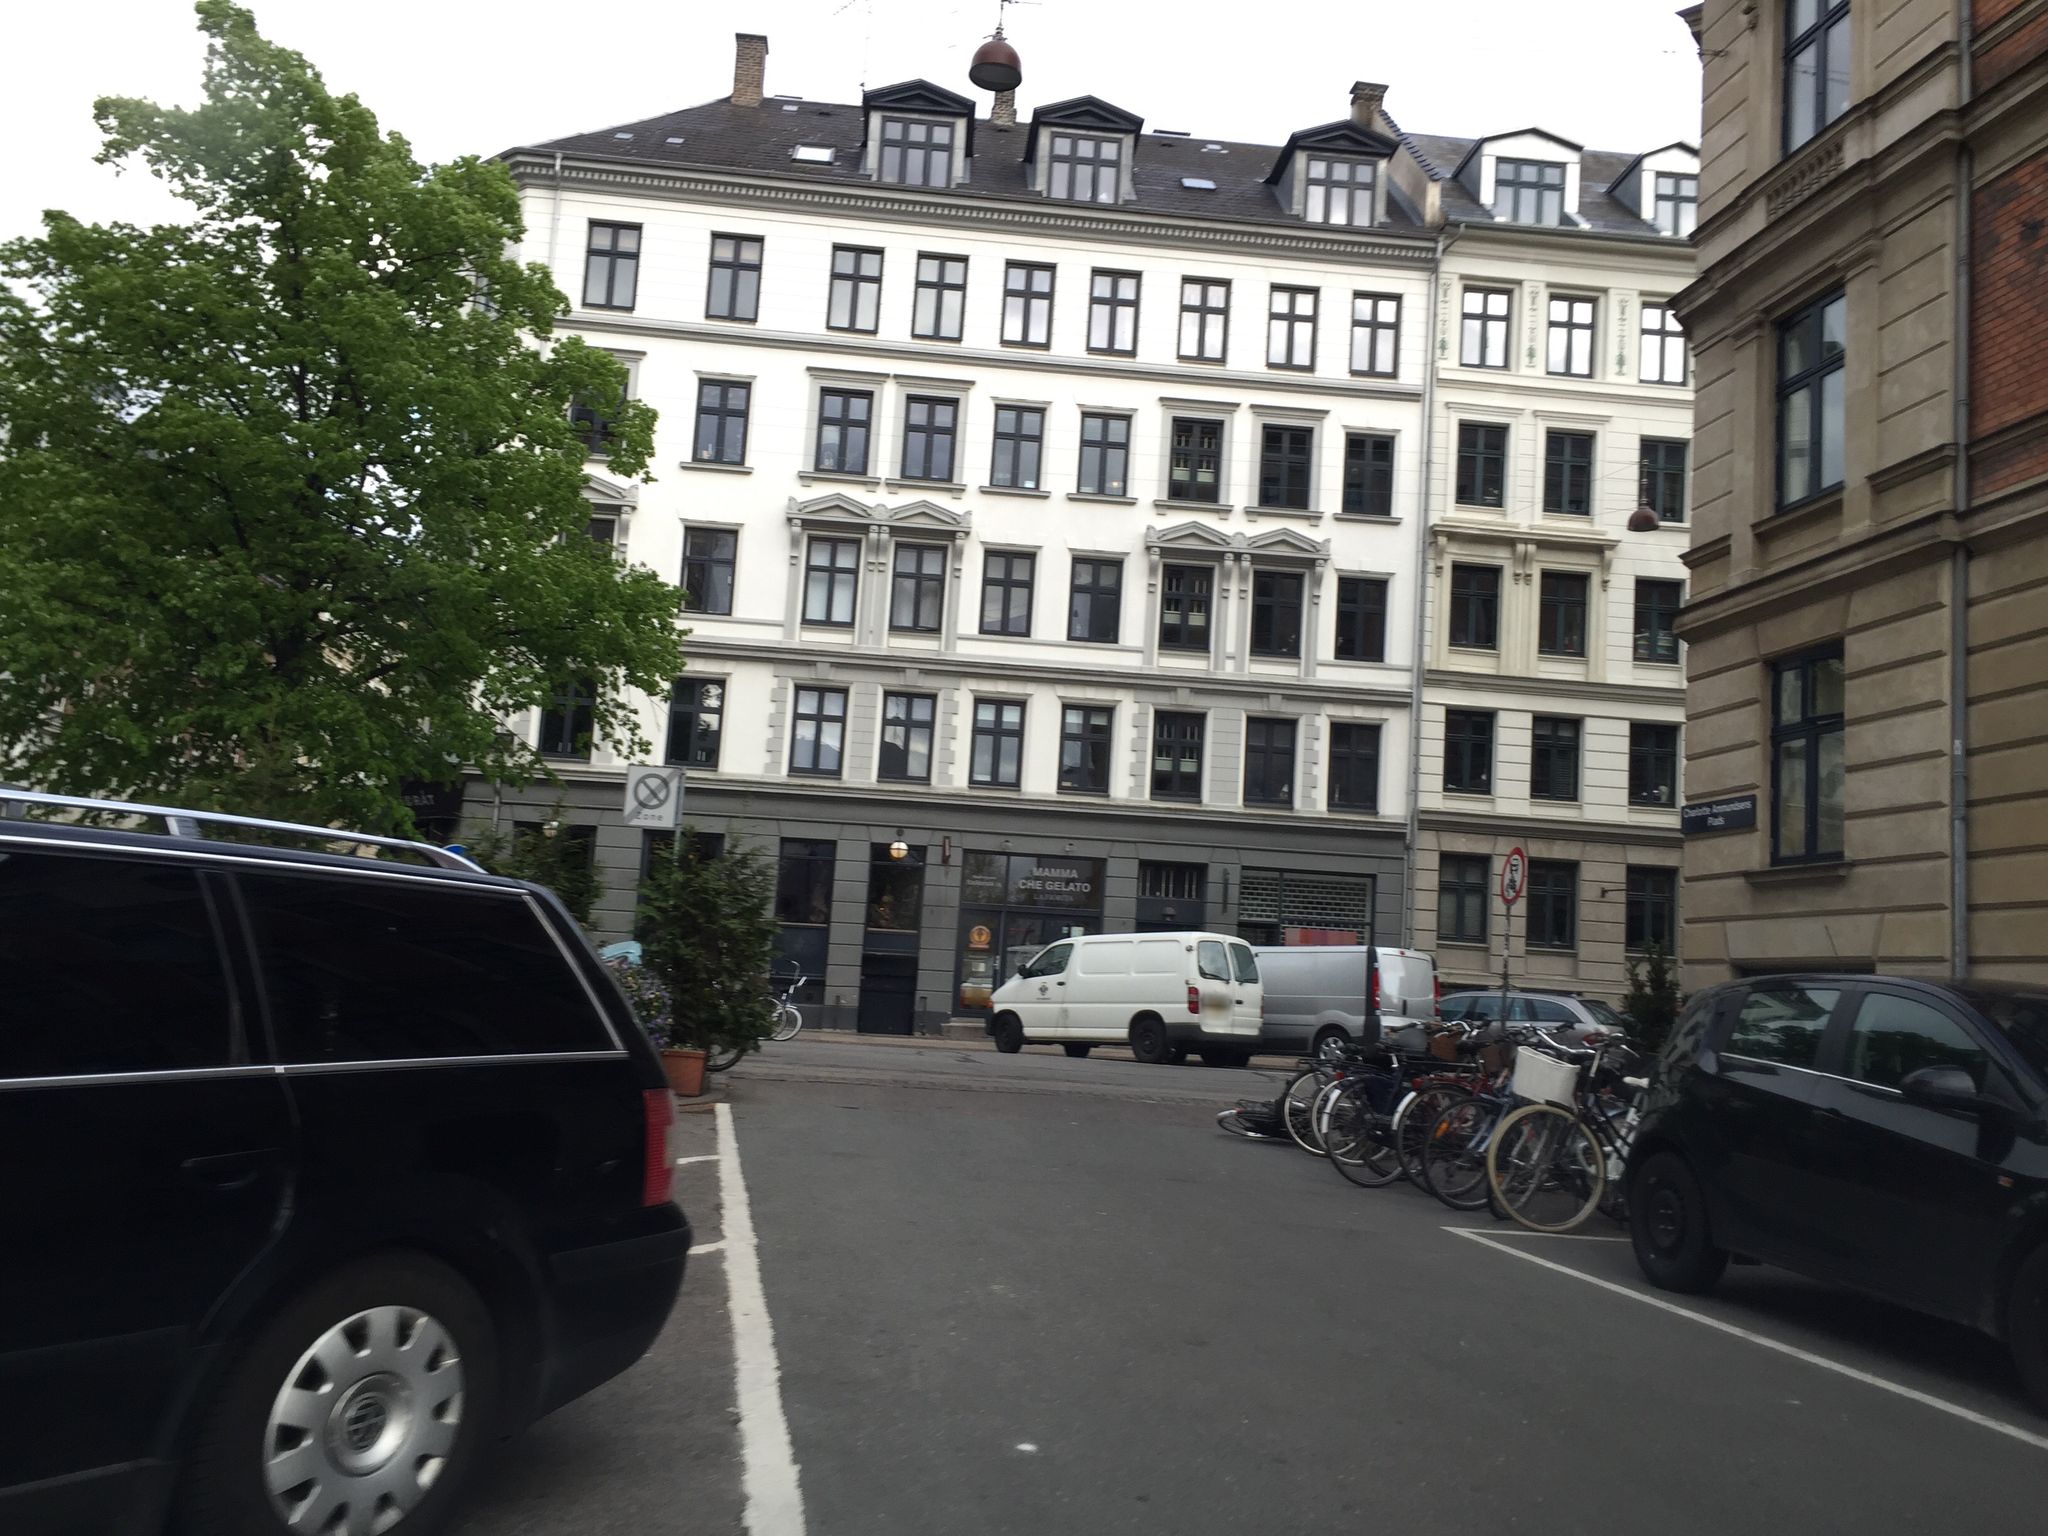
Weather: cloudy
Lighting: day
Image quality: good
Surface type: walking surface
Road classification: service, footway, residential
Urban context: urban centre
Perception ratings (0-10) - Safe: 6.68, Lively: 6.82, Beautiful: 9.54, Boring: 1.31, Depressing: 0.86, Wealthy: 9.77